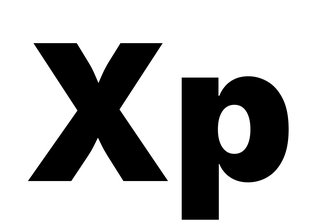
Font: Inter_Black